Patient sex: M
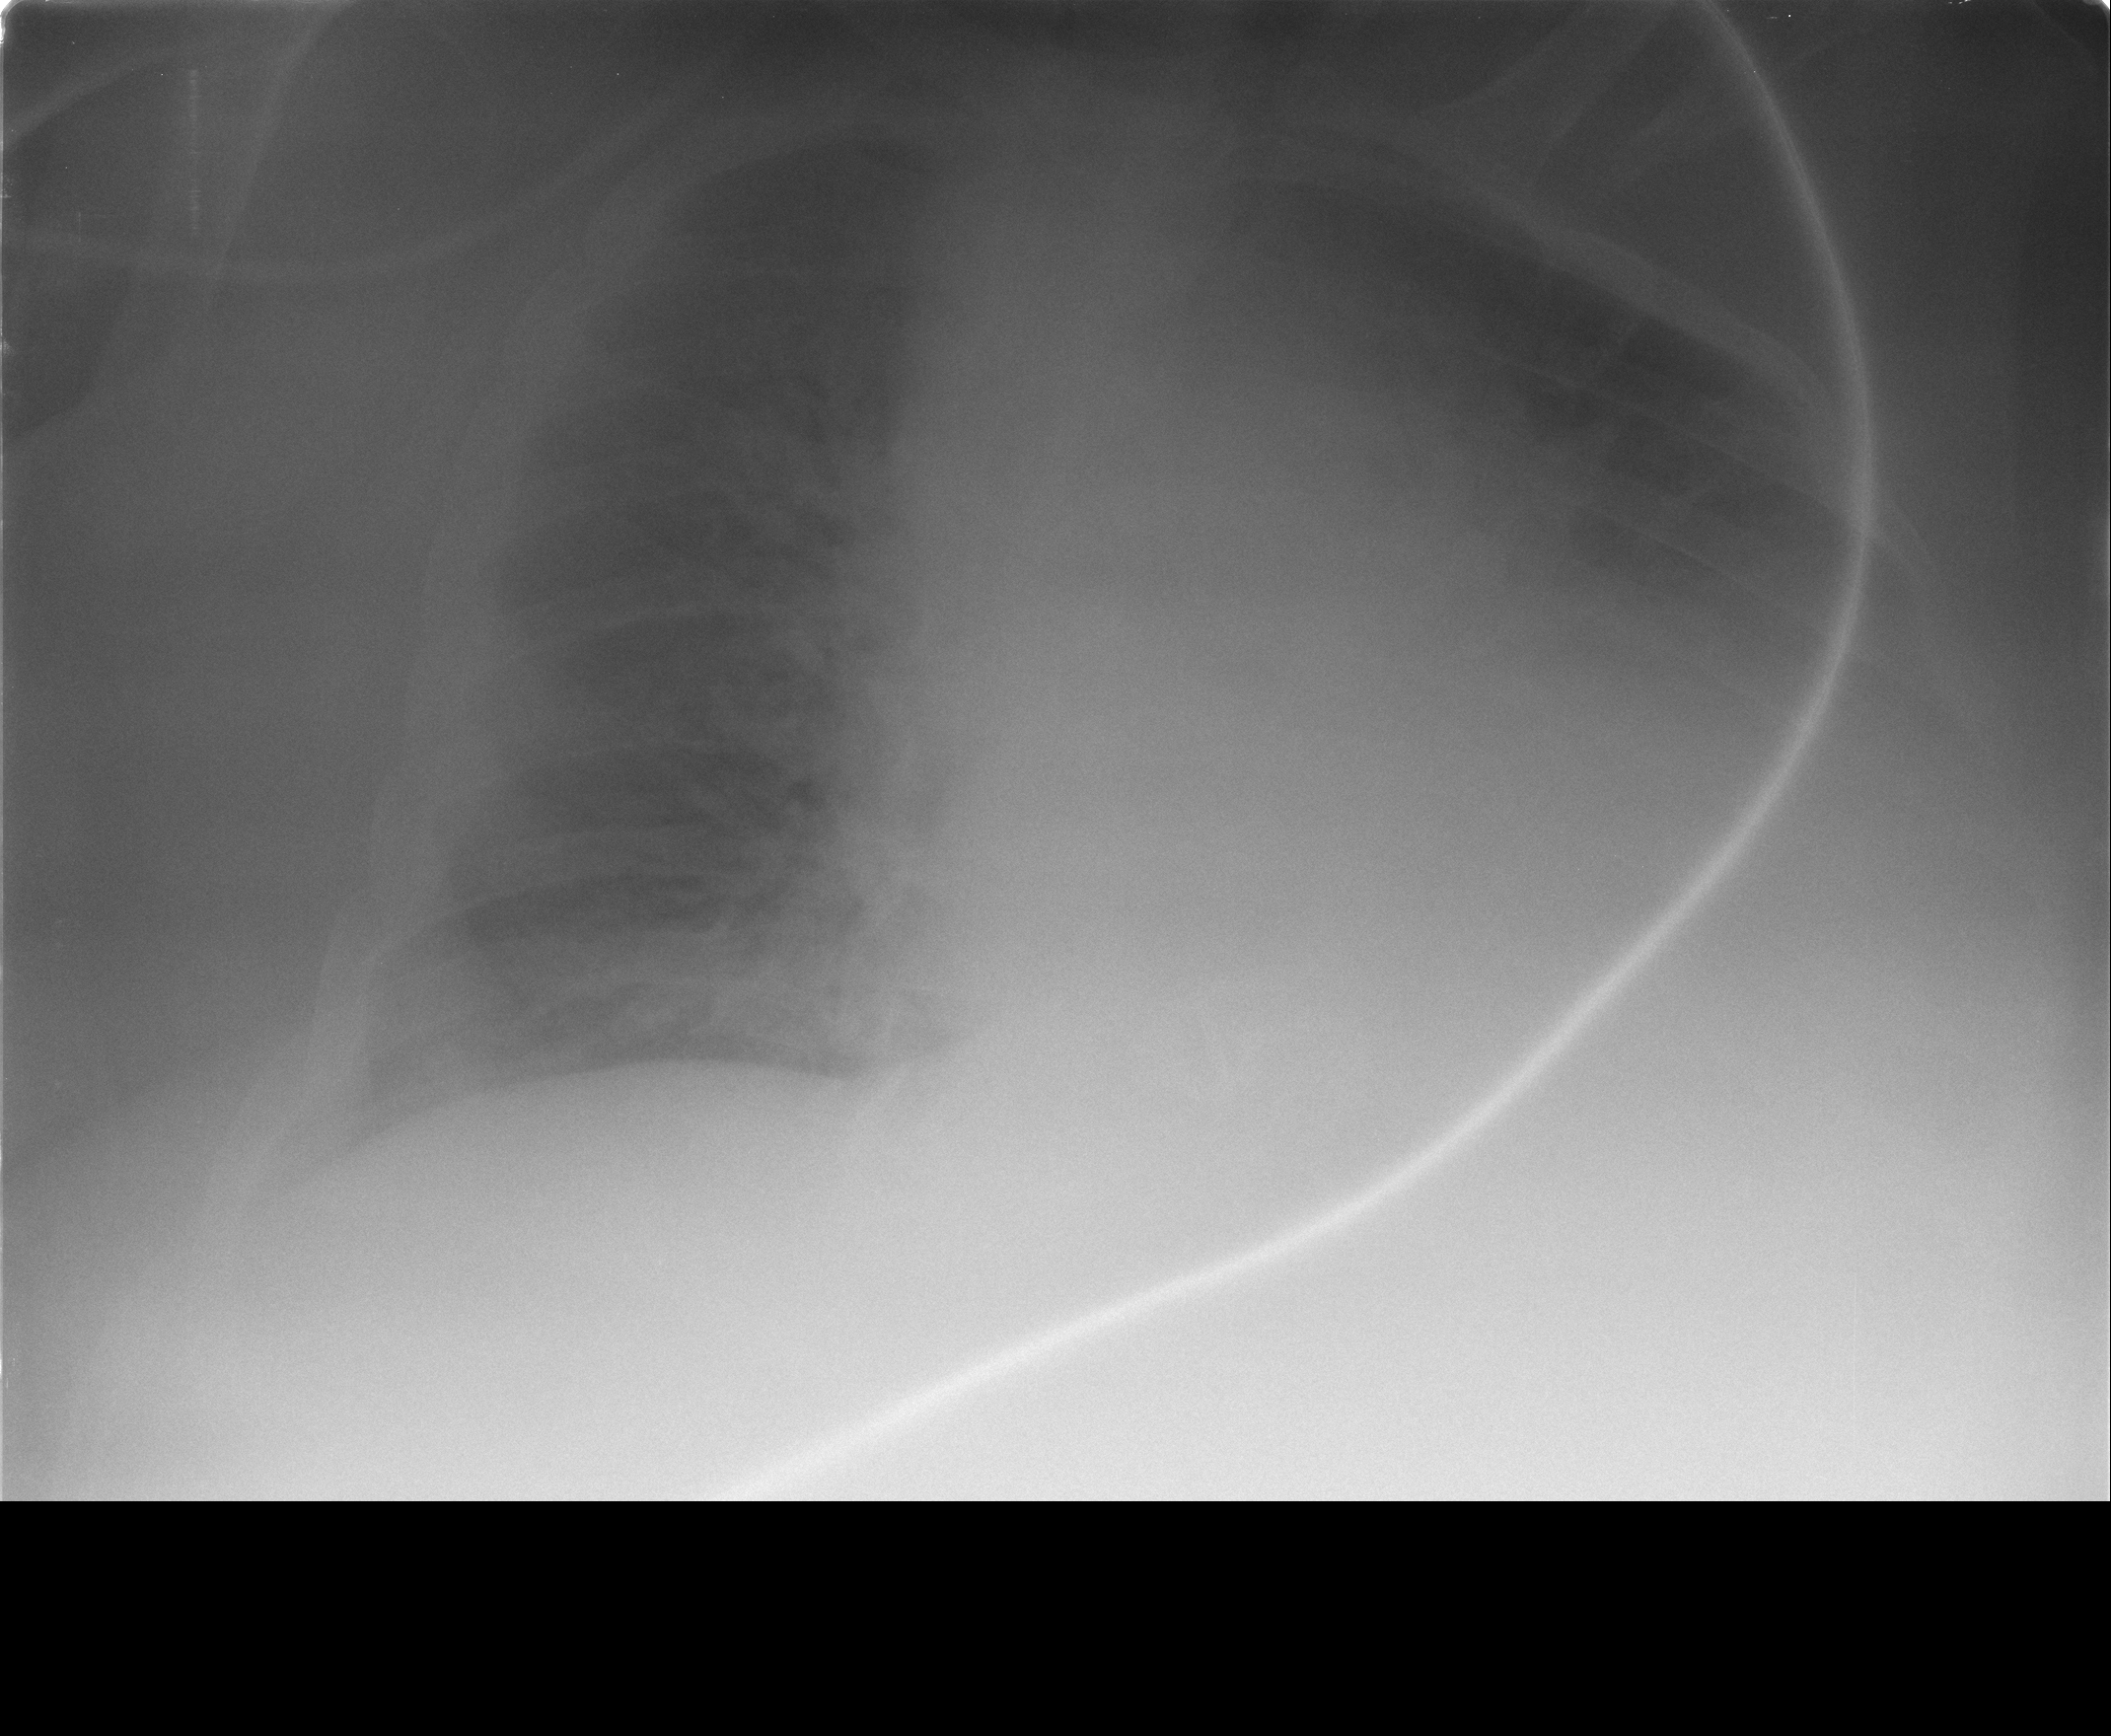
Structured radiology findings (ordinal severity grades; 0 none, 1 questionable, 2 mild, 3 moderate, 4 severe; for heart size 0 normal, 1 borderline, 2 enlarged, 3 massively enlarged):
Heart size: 2
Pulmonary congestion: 2
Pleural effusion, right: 0
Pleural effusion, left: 2
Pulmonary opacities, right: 0
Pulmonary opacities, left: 0
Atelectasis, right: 2
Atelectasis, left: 2